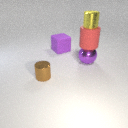
small yellow metal cylinder above large purple metal sphere